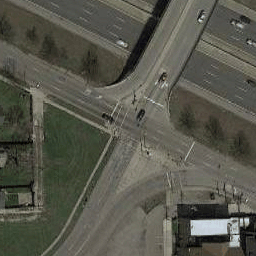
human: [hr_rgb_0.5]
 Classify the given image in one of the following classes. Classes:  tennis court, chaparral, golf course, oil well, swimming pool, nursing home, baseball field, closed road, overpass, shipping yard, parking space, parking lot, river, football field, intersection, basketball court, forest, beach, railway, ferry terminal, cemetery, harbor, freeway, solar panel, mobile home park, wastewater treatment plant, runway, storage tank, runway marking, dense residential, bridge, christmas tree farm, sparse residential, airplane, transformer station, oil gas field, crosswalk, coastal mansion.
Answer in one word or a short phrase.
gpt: intersection